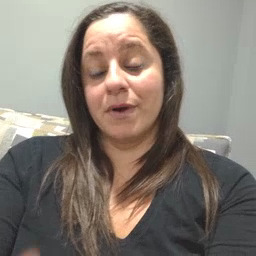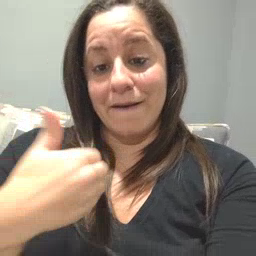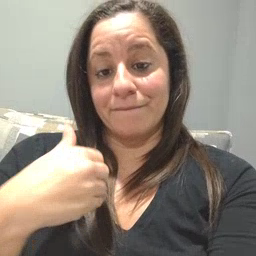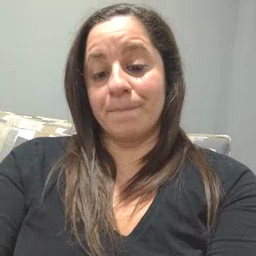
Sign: have